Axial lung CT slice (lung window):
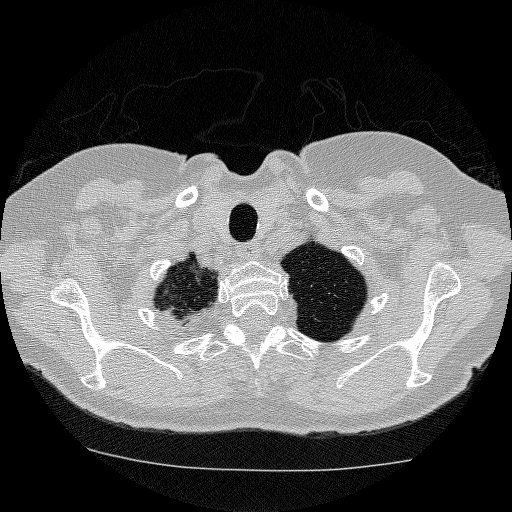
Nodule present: no